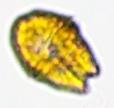
Label: Akashiwo